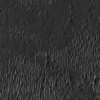
Label: not_dusty